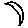
Label: moon